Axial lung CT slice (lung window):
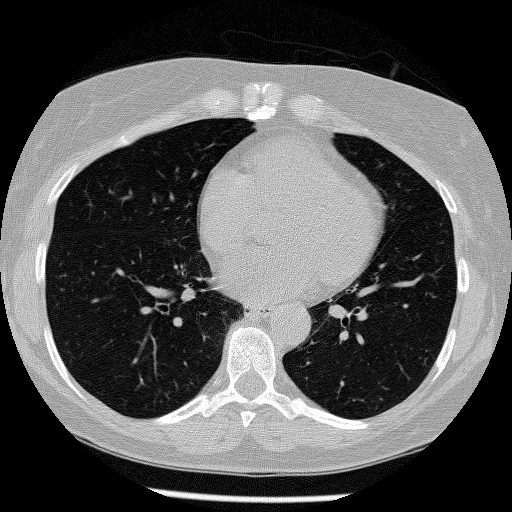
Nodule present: no